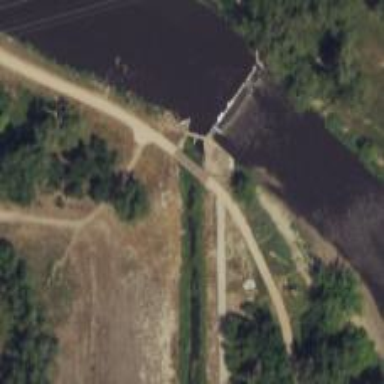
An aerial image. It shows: Weir along the waterway.